Question: Let's say I have some timestamp fields in a column that look like this "02-JUL-14 10.36.07.713000000 PM".
Is there a way for me to left-click the column in that table and do a search that contains "JUL" so that I only have rows show up that contain "JUL"?
I have read articles of people saying to include % and ' characters around the word, and using the LIKE ' ' syntax, but nothing has worked out for me.
So in the picture below, I wish I could just type in "JUL", and only rows with the TIME_OF_ENTRY column that contain the letters "JUL" will appear.
I do realize that typing in the filter window below is an EXACT search, but I want to know if there is a way to do a "contains" type of search.

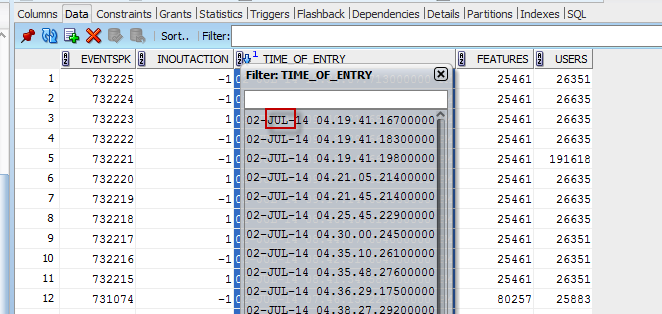
Answer: Paste
'''
like '%JUL%'
'''
in the filter field, and whatever values in that column which contain "JUL" will show up.
The
<URL>
link from @OldProgrammer contained the solution that I found. There may be more helpful things in that link for more advanced filtering, perhaps.